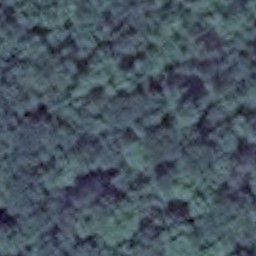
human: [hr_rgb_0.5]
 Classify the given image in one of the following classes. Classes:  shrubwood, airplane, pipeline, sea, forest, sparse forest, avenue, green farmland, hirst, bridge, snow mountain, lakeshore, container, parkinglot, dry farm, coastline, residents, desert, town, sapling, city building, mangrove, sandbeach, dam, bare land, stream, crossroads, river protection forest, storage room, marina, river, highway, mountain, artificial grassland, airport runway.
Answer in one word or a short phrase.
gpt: forest